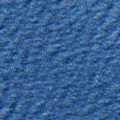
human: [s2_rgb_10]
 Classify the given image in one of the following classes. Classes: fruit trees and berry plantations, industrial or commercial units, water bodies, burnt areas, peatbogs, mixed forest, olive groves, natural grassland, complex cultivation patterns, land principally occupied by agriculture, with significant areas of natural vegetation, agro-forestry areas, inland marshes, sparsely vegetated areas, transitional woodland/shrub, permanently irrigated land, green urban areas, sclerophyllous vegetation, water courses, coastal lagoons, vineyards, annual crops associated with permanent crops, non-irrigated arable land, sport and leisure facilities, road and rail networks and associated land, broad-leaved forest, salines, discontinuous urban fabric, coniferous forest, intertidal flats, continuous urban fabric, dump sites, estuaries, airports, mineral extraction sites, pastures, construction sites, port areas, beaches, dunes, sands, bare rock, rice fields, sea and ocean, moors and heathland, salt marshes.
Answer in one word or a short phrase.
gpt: sea and ocean